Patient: sex M, age 40
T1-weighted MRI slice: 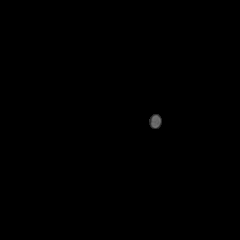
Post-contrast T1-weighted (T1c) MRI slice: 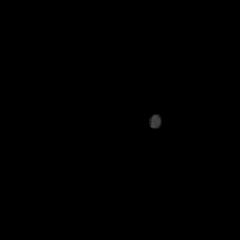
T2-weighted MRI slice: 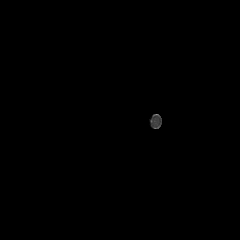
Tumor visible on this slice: no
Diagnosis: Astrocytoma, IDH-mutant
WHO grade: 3